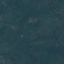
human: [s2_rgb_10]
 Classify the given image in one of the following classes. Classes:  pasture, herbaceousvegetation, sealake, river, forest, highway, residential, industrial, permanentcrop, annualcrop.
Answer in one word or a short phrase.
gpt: Forest